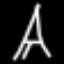
Label: The Eiffel Tower